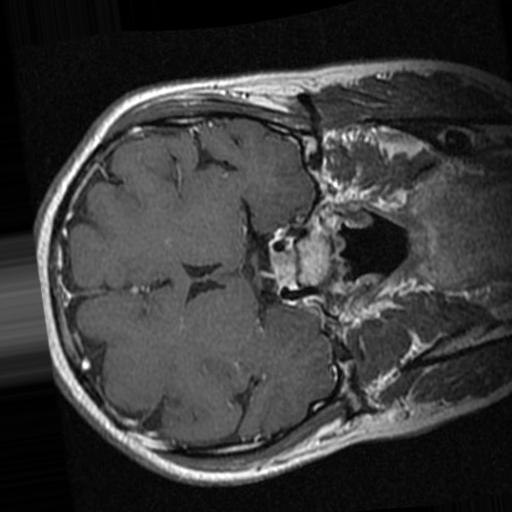
Label: brain_tumor